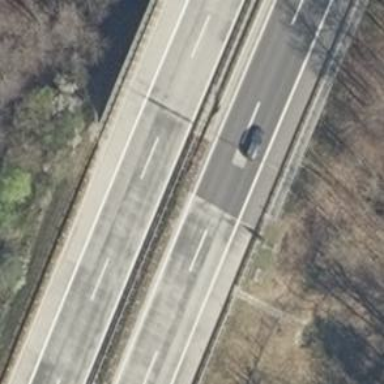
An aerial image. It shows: Concrete motorway.